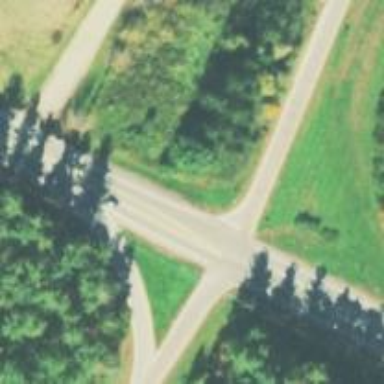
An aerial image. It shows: Road with stop sign.